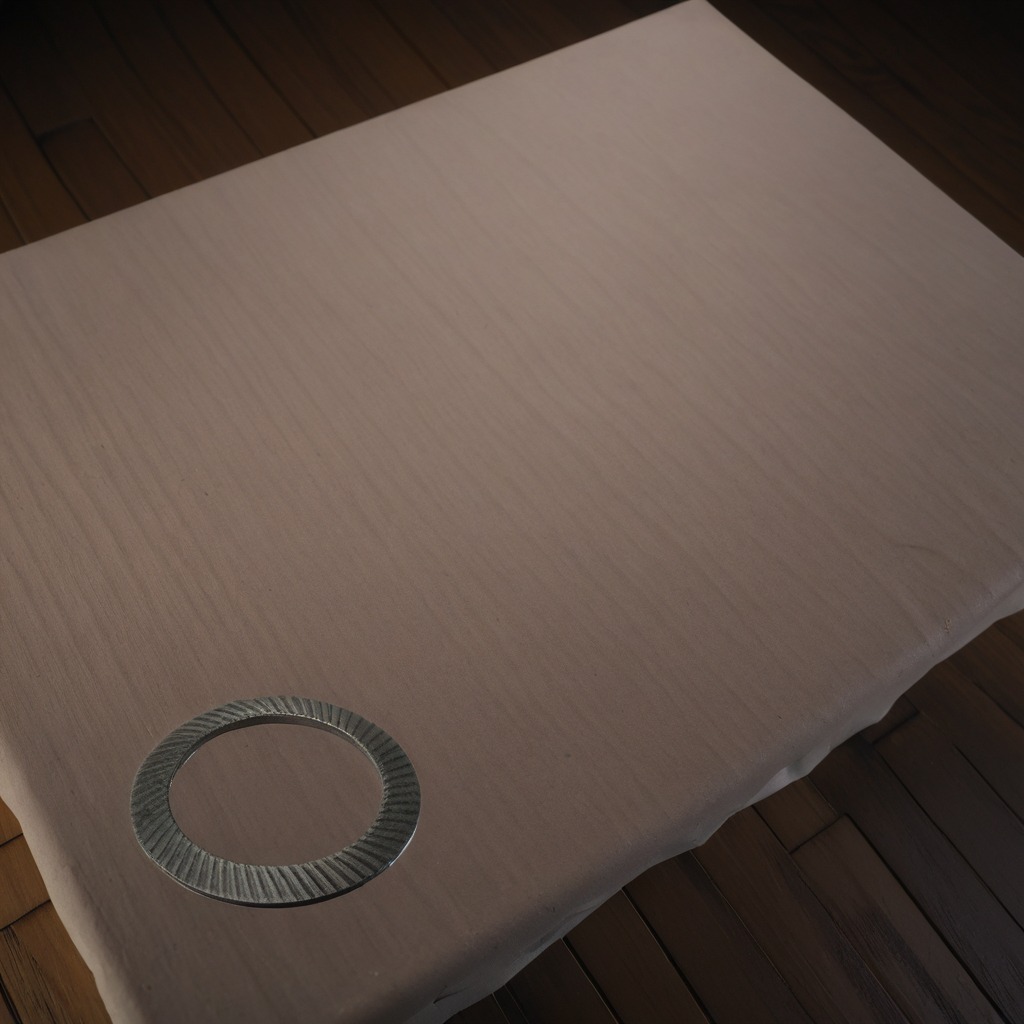
A flat metal washer lies on the wooden table.